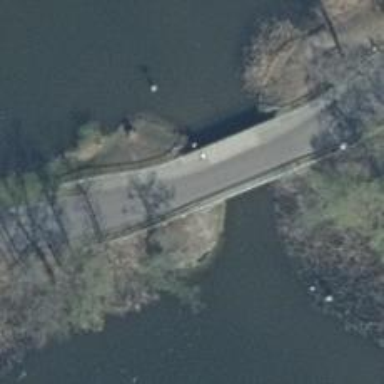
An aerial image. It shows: Residential road with asphalt surface that includes bridge.